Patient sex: M
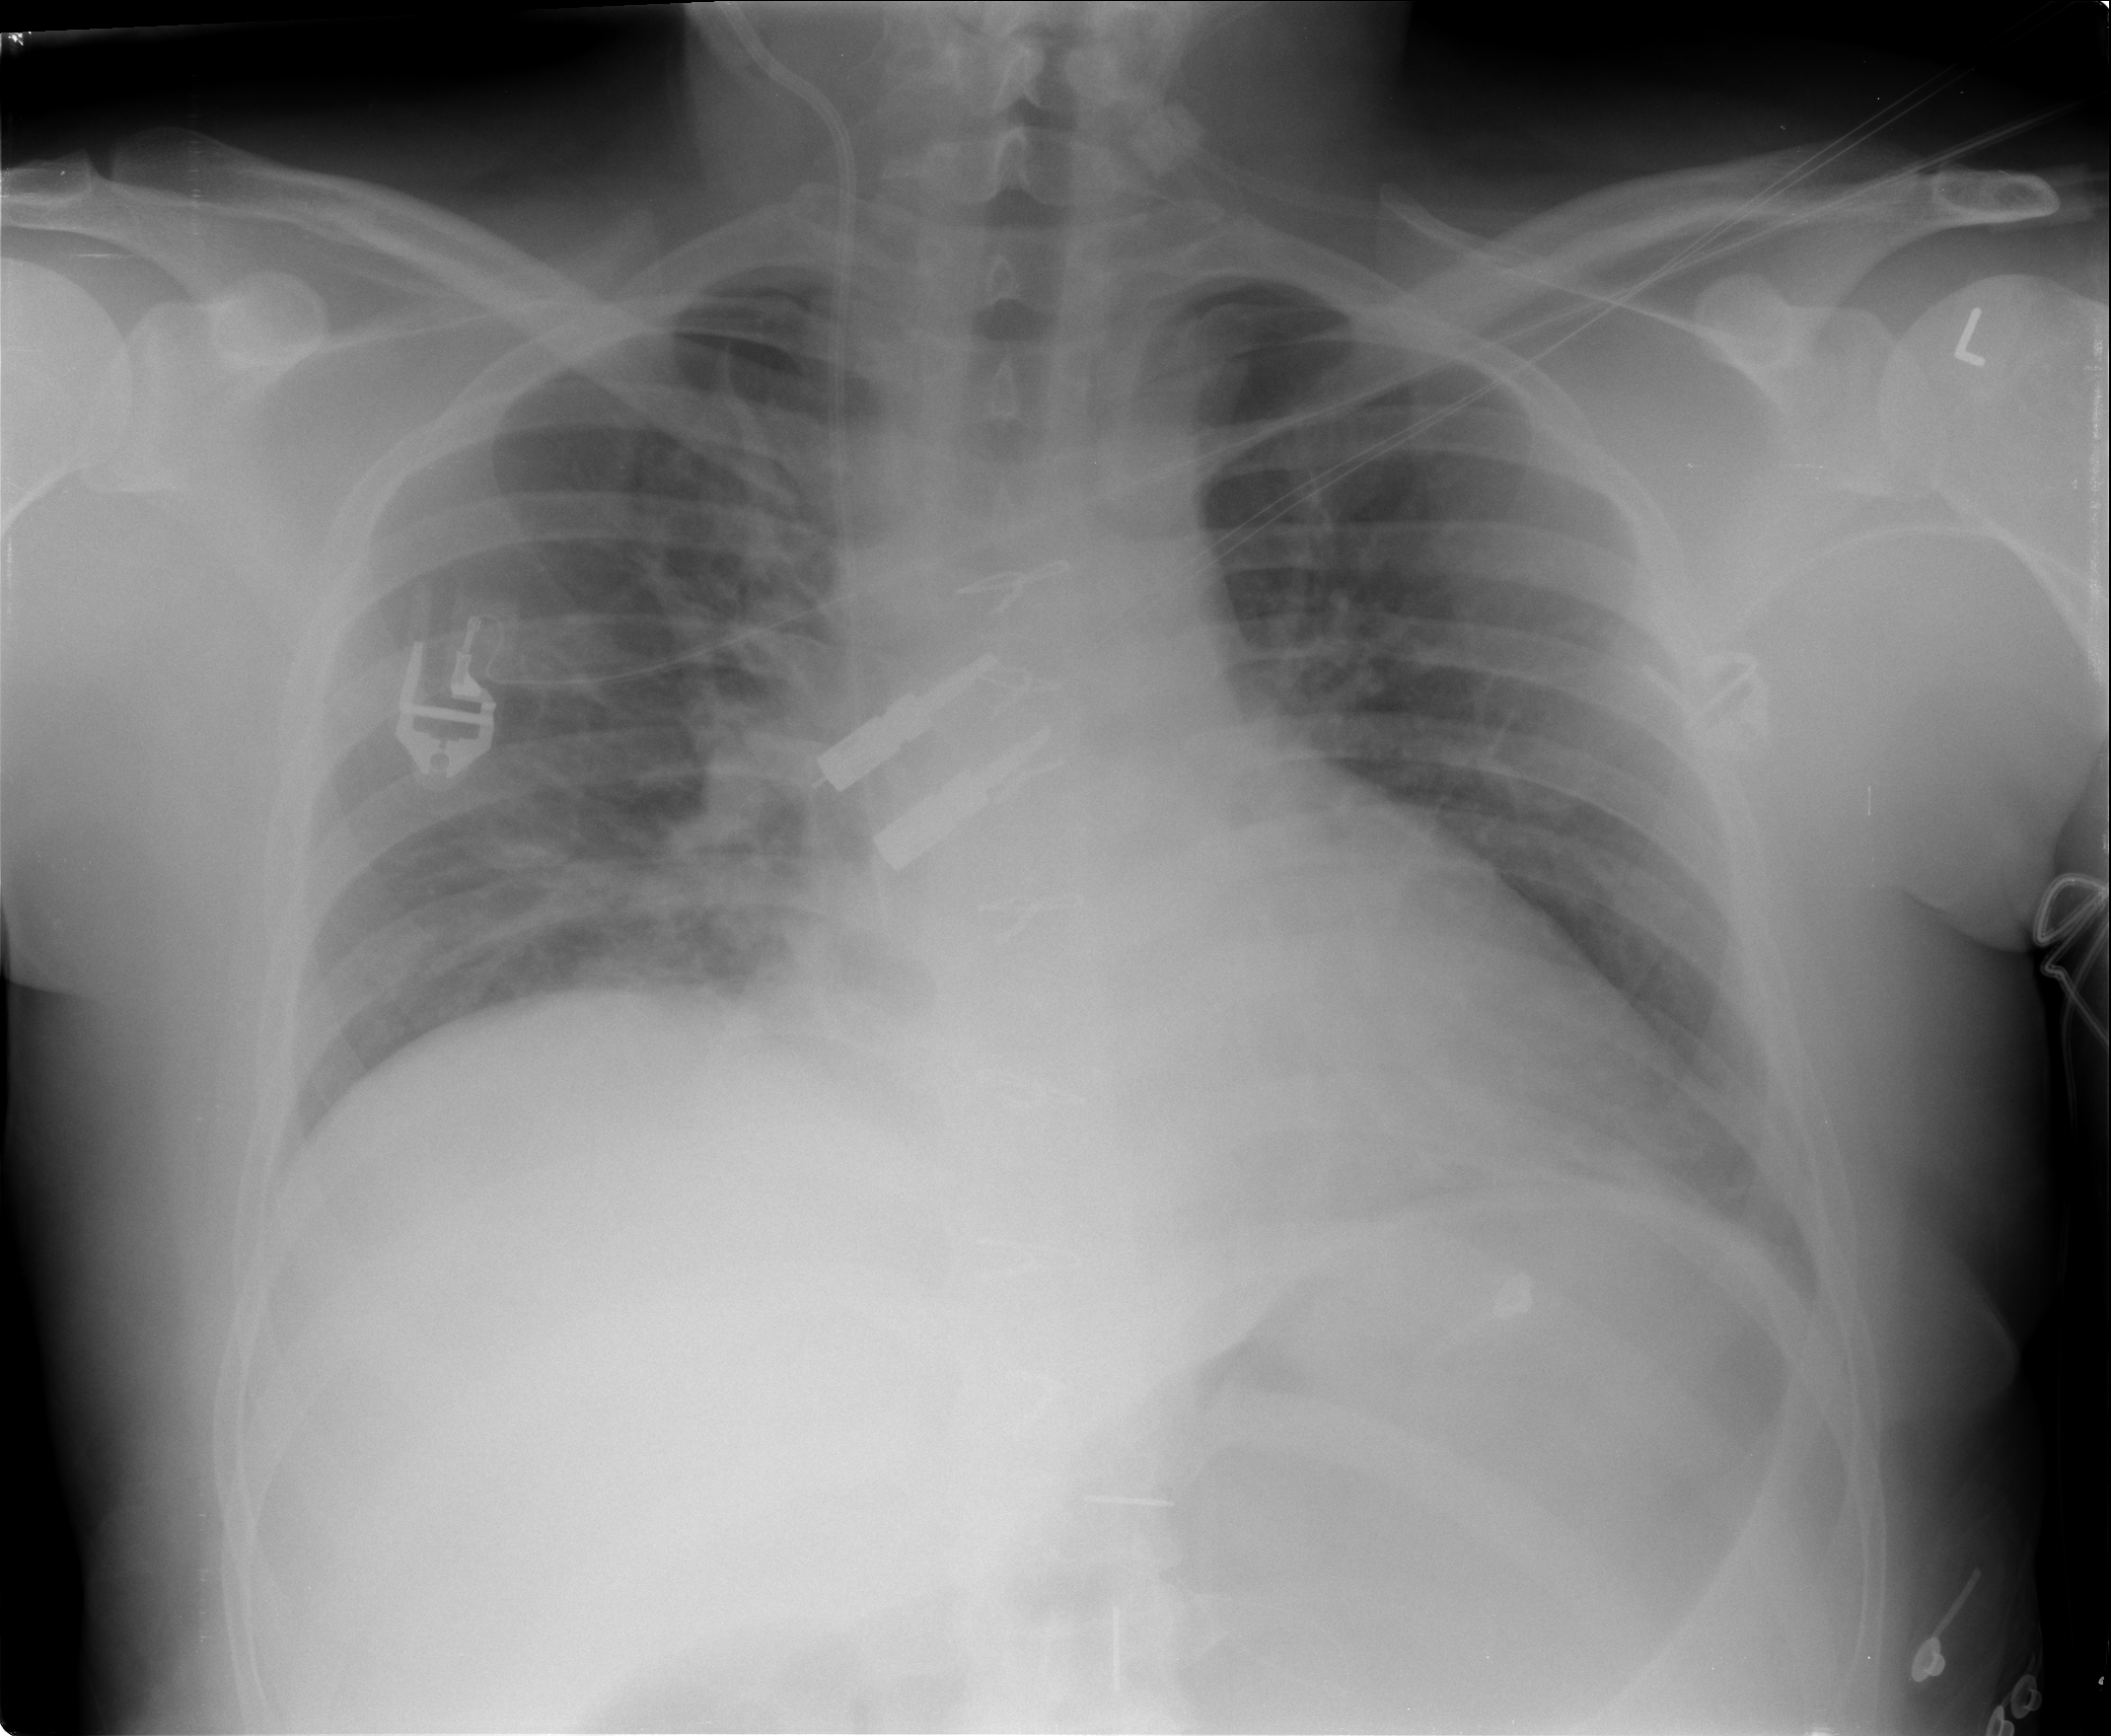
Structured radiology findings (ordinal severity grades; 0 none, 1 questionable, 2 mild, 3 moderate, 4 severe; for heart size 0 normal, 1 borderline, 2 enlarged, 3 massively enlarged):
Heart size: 1
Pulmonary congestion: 2
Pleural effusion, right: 0
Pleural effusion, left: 1
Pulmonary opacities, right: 0
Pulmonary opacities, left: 0
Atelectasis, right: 2
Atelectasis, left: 2